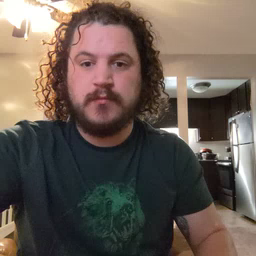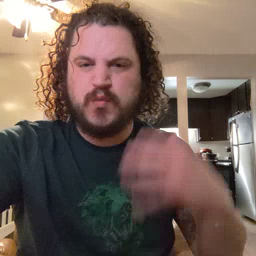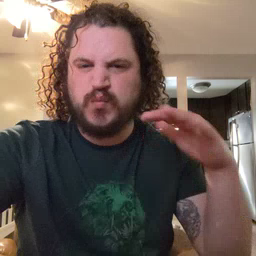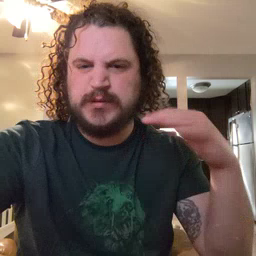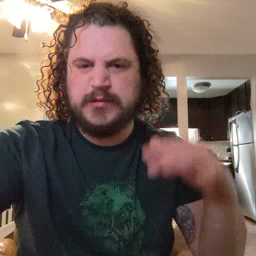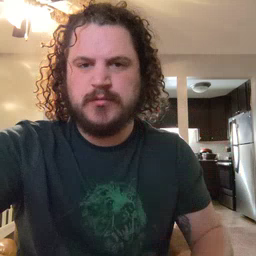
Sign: noisy